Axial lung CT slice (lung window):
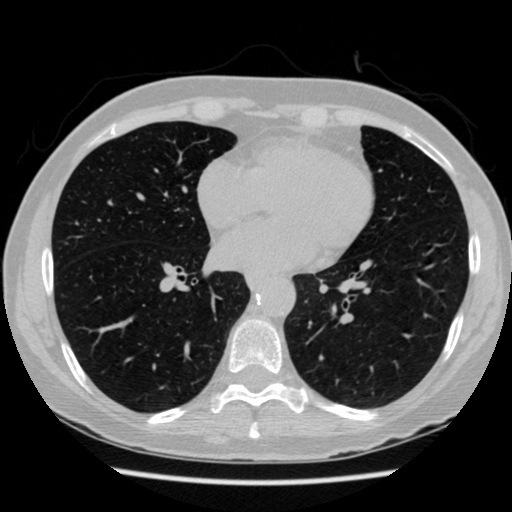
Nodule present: no